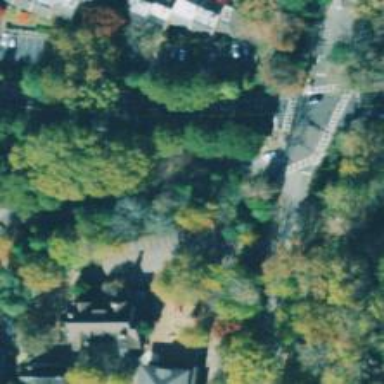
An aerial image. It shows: Park located in historic district.